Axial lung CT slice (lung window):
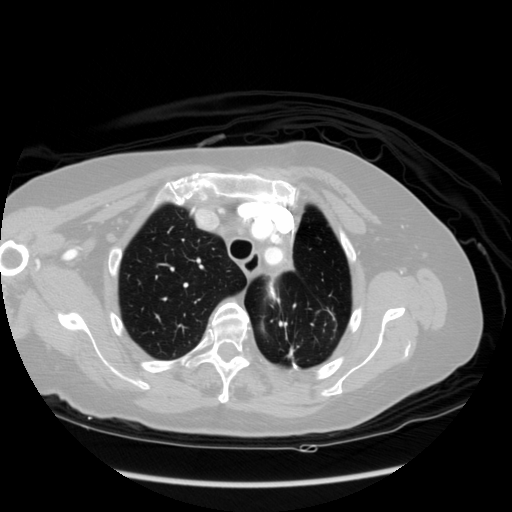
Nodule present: no